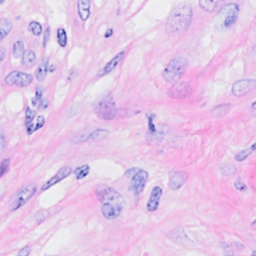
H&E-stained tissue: Breast